Field crop: maize
Growth stage: 2
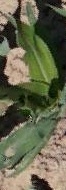
Species: maize